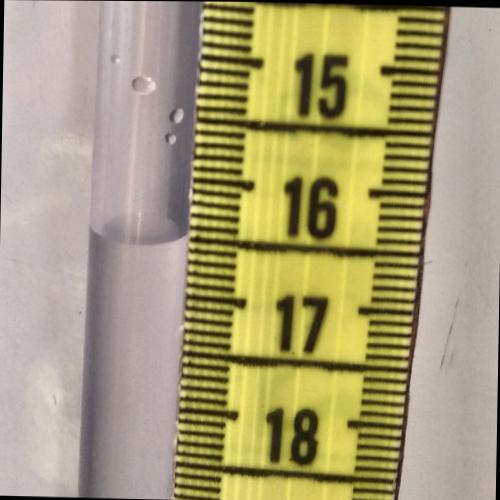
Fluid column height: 16.5 cm